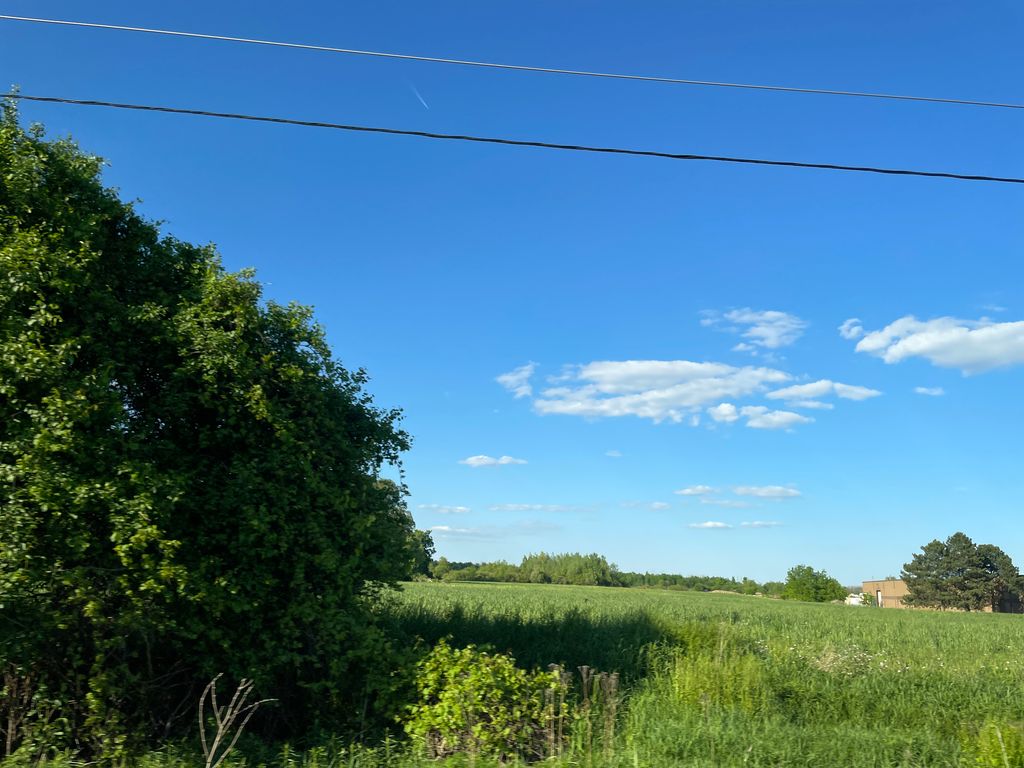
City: kitchener-waterloo